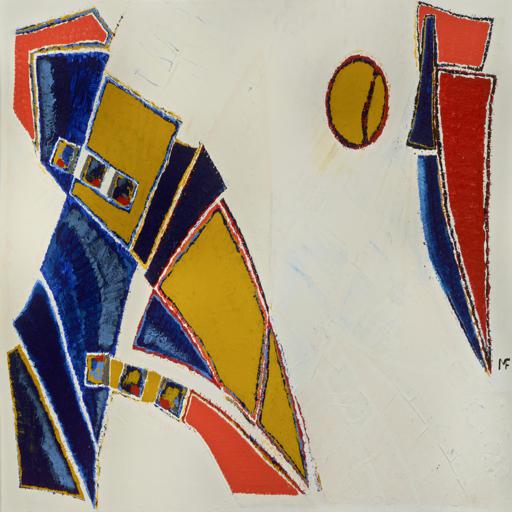
Tags: art artwork design modern painting